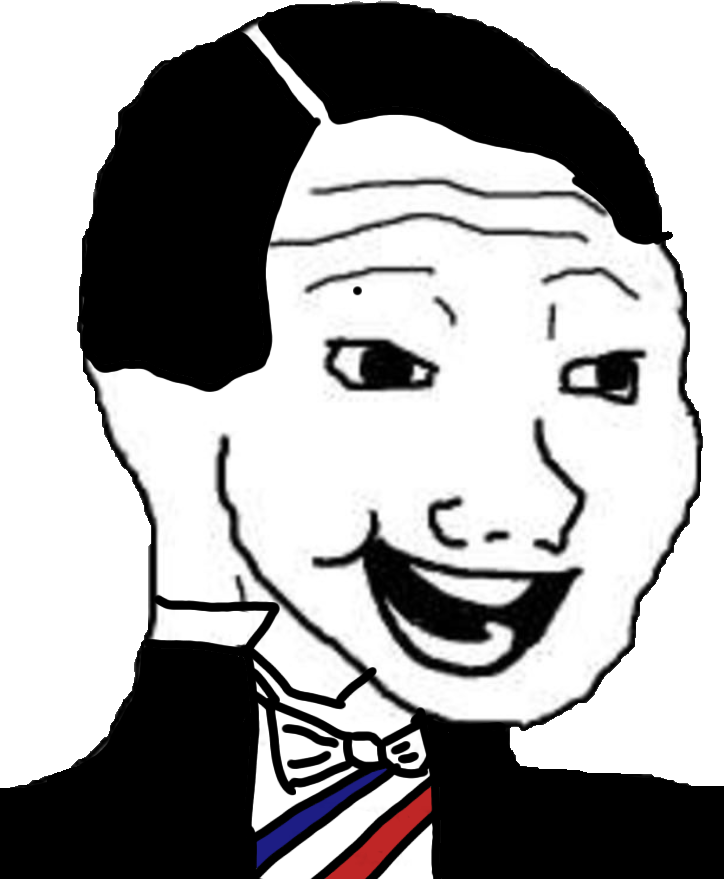
Label: 5_Bloomer